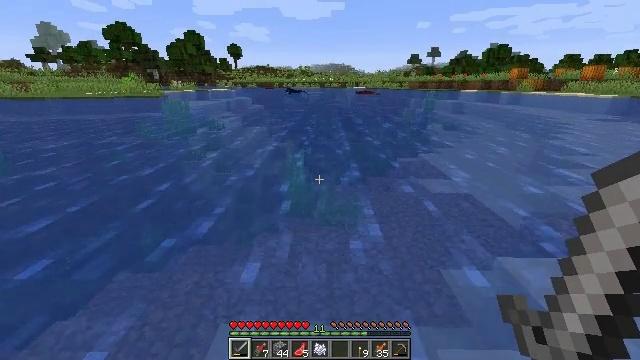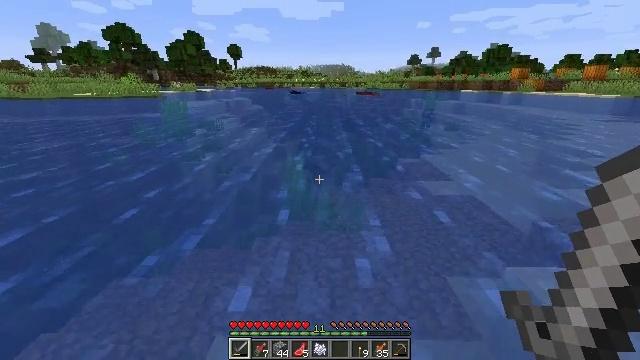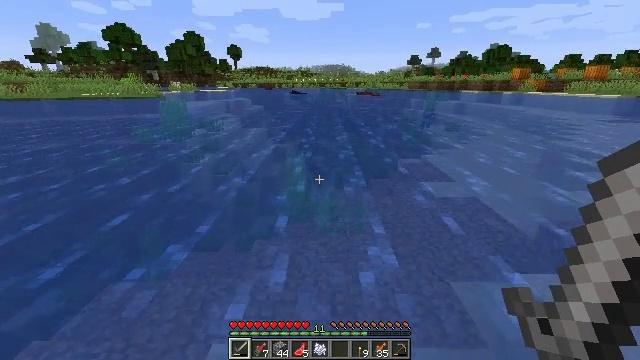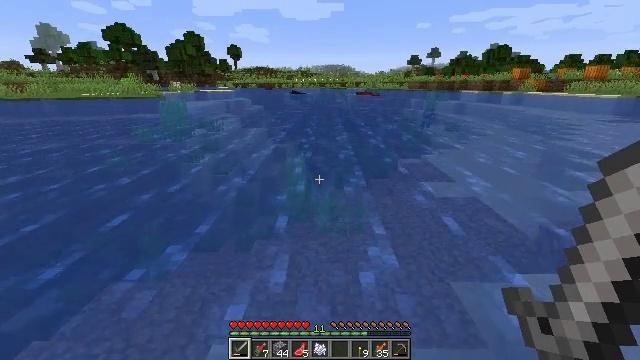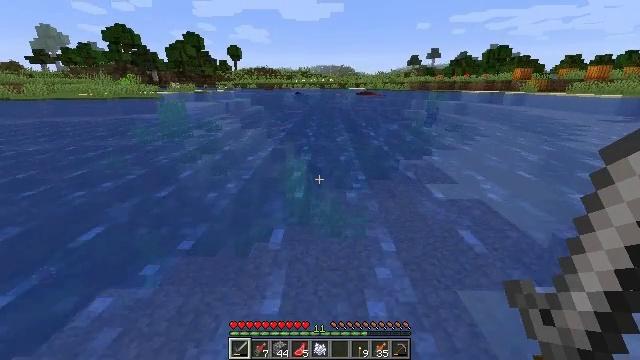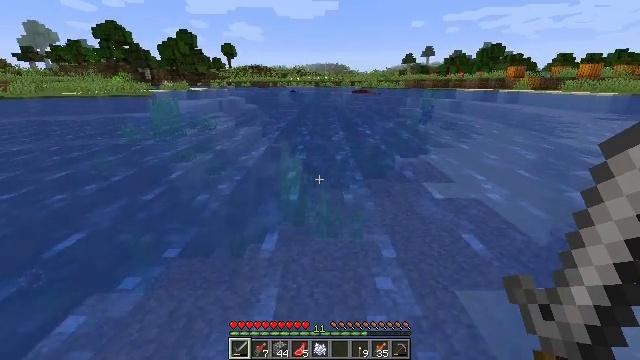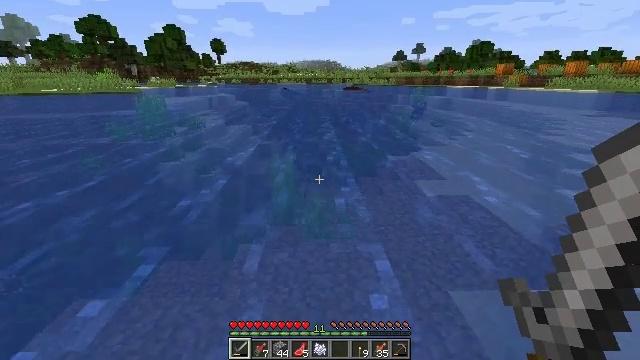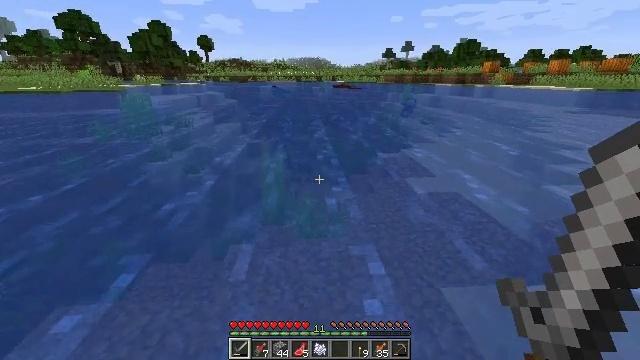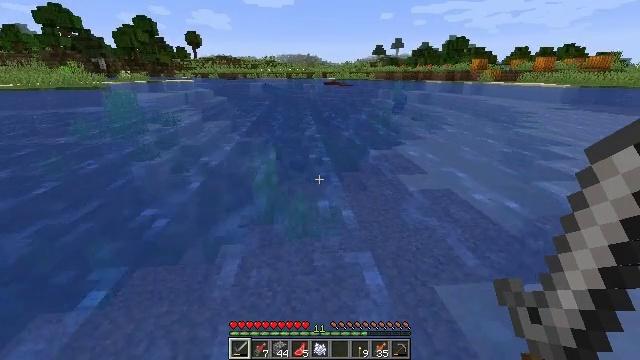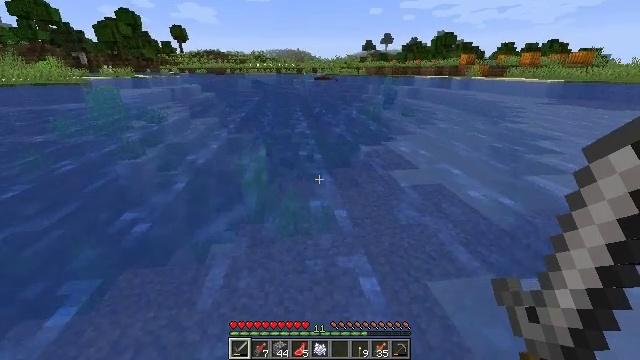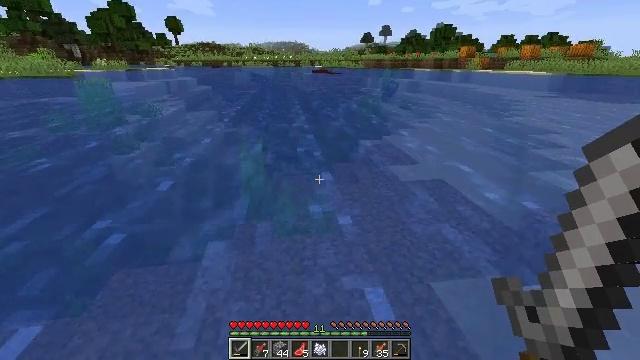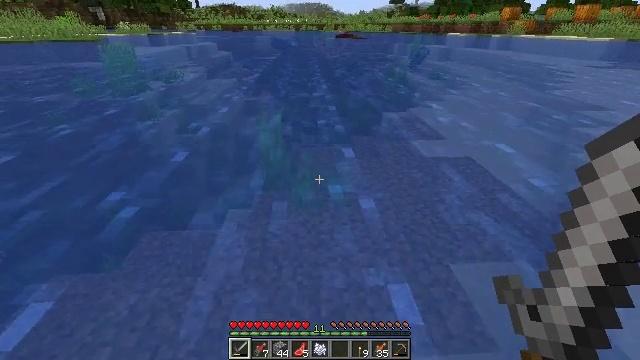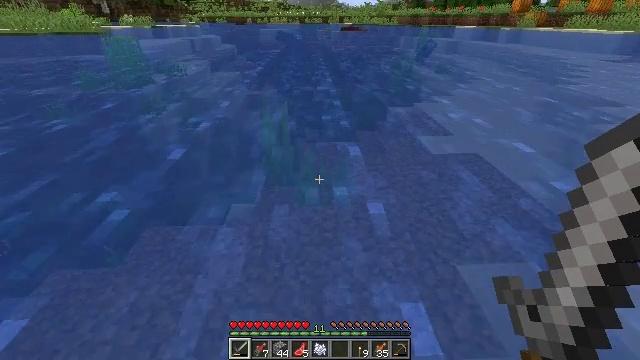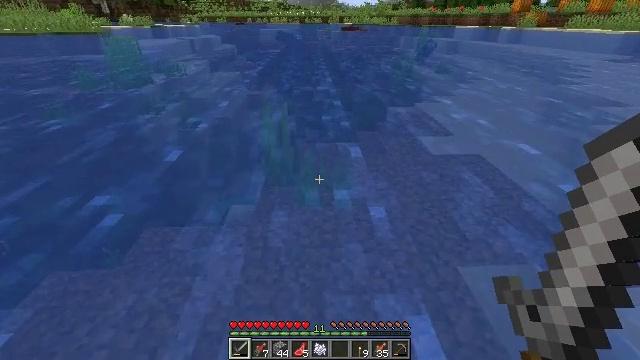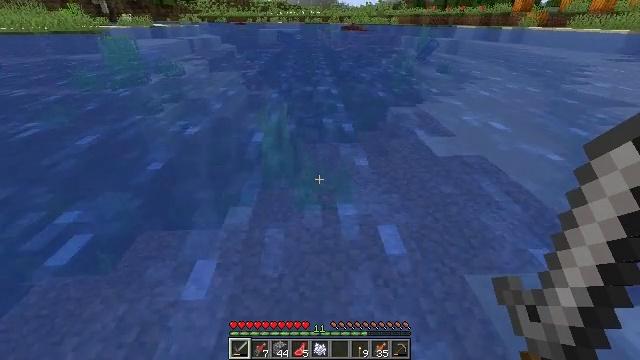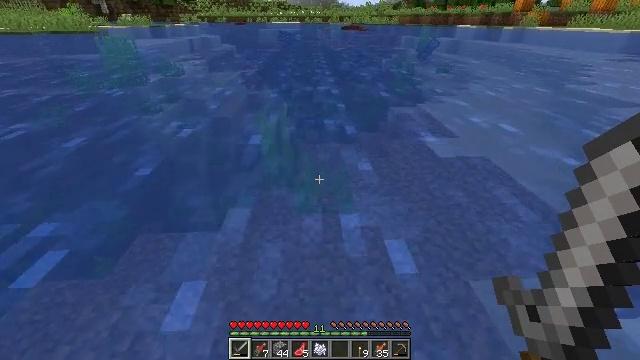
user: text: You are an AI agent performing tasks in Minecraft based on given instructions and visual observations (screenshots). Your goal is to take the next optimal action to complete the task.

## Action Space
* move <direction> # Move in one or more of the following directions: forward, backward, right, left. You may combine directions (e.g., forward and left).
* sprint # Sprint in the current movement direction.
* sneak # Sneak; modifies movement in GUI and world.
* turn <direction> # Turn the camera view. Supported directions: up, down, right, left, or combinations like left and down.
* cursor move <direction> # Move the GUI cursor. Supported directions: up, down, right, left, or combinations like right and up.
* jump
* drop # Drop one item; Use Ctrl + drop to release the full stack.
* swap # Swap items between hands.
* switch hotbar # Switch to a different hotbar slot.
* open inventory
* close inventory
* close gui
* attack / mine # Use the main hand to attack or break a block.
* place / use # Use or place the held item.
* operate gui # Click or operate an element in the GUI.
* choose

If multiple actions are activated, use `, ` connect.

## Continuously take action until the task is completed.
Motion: motion action
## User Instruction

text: Fish and kill the salmon.
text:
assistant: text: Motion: move forward
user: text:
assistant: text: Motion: move forward
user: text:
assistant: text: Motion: move forward
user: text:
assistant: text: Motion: move forward
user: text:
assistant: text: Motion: move forward, turn right
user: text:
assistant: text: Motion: move forward, turn right
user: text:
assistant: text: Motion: move forward, turn right
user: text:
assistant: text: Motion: move forward, turn right
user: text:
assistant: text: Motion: move forward, turn right
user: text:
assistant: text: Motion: move forward, turn down
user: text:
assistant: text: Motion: move forward, turn left and down
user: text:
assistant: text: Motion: move forward, turn down
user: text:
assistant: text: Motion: move forward
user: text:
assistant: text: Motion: move forward
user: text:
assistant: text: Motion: move forward
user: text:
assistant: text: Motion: move forward
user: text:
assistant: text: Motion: move forward
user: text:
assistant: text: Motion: move forward
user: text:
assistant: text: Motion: move forward
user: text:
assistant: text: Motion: move forward
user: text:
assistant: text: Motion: move forward
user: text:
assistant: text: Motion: move forward
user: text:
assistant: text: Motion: move forward
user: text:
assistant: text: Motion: move forward
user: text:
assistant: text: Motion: move forward
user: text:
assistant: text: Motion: move forward
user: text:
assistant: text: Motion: move forward
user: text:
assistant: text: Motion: move forward
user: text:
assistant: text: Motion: move forward
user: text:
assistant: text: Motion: move forward, turn right and up